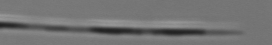
Label: Pseudo-nitzschia